Field crop: tomato
Growth stage: 1
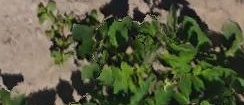
Species: tomato